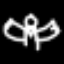
Label: angel